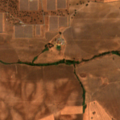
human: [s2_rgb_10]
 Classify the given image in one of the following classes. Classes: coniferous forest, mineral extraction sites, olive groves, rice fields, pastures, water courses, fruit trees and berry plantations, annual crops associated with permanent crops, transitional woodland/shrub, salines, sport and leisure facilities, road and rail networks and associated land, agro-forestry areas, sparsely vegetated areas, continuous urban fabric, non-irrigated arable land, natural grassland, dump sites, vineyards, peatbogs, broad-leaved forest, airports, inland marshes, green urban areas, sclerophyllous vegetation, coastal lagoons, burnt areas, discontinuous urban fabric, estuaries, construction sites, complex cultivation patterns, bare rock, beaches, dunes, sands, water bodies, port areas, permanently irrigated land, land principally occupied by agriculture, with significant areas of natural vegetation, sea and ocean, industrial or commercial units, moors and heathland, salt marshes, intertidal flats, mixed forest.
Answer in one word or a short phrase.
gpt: industrial or commercial units, non-irrigated arable land, permanently irrigated land, olive groves, agro-forestry areas